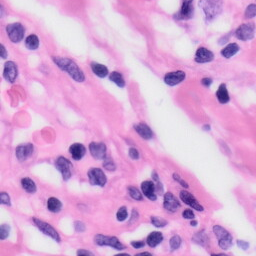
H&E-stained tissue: Skin